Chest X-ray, PA view. Patient: 63 years old, sex F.
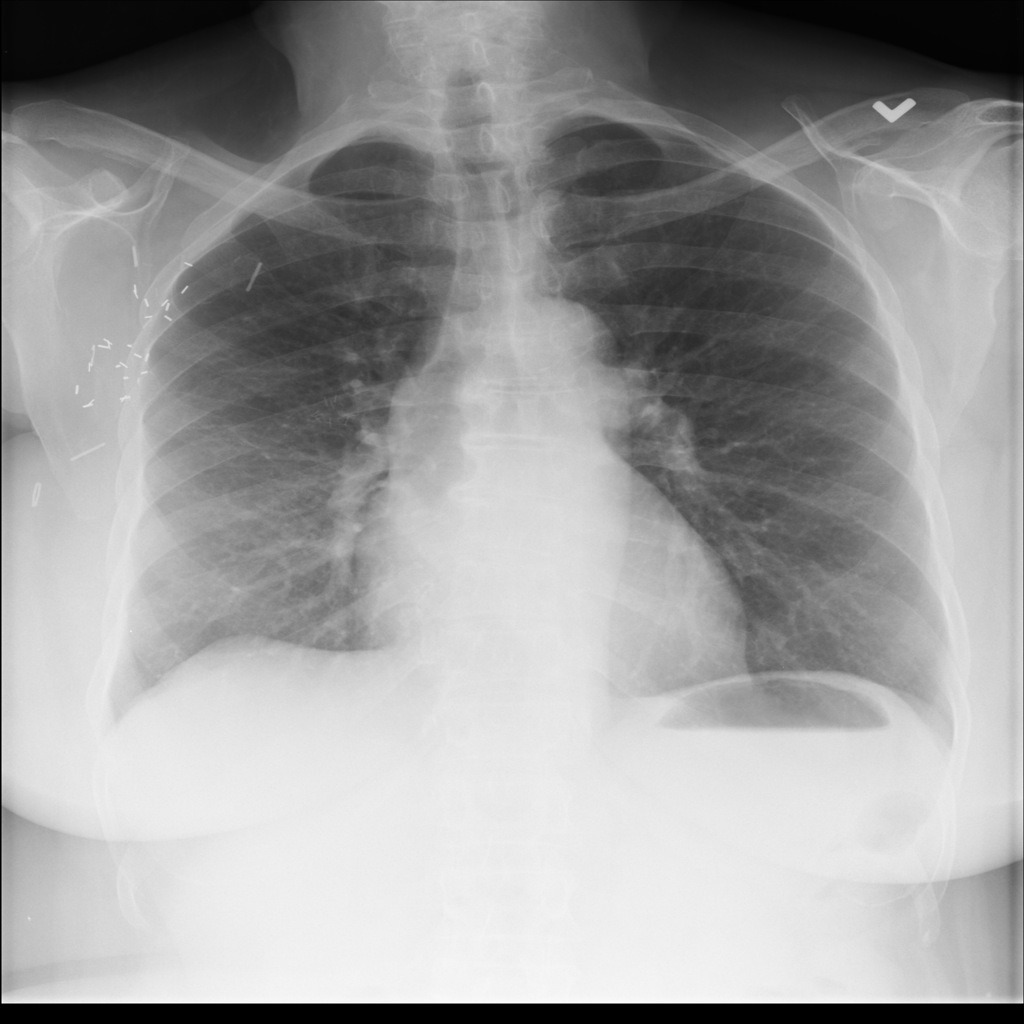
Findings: No Finding